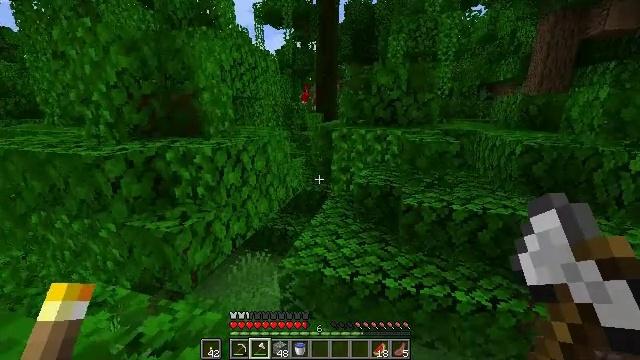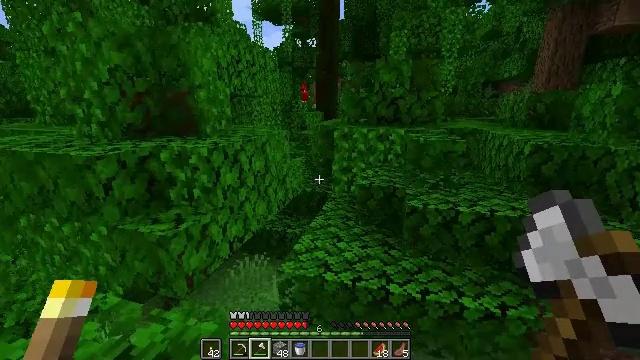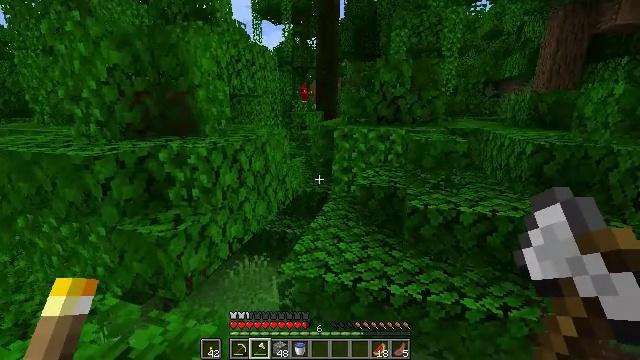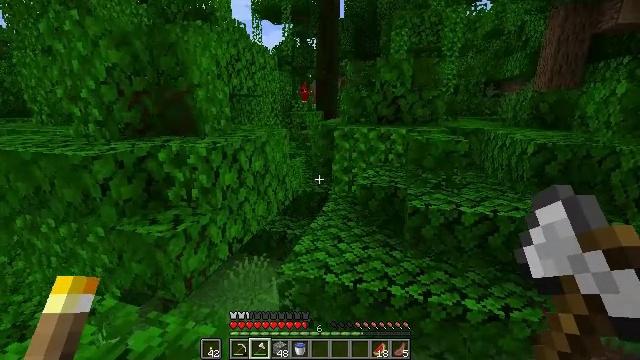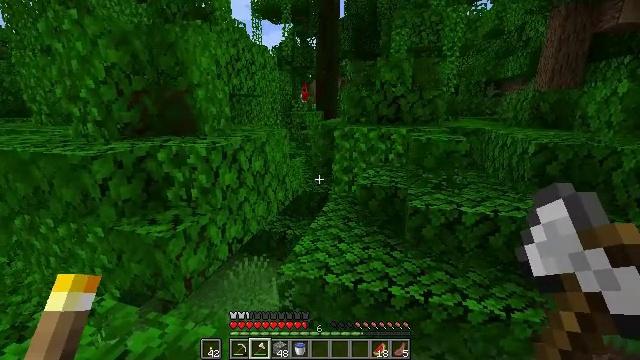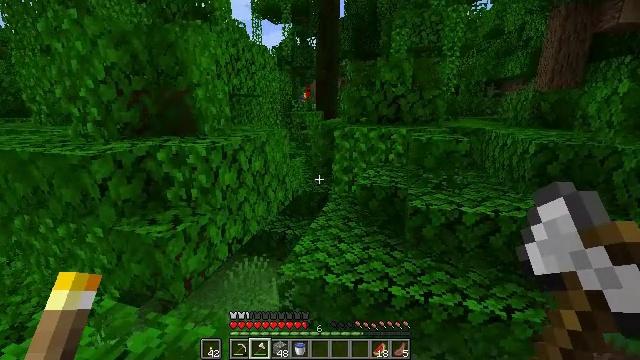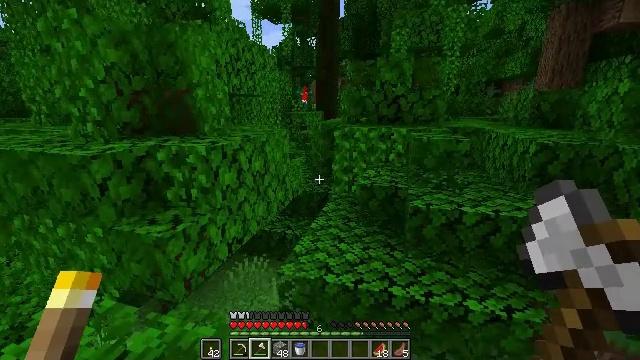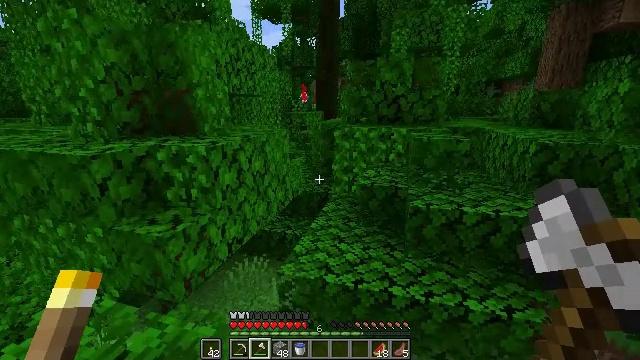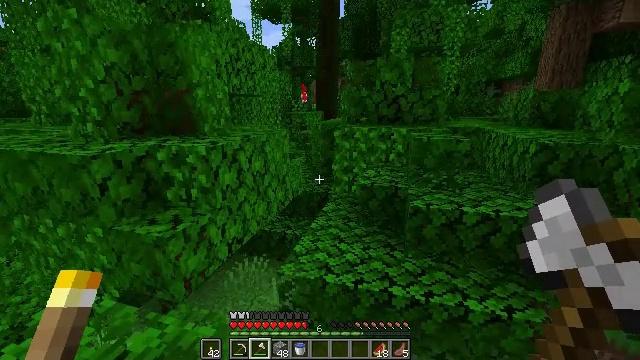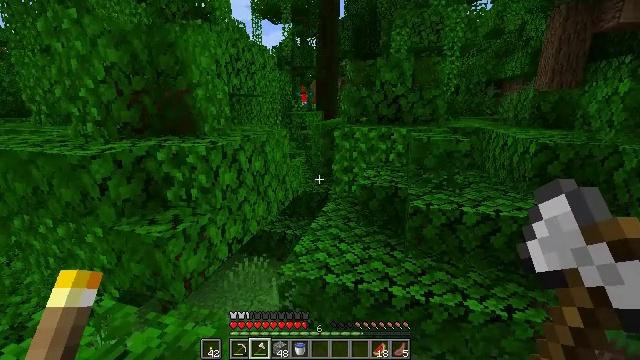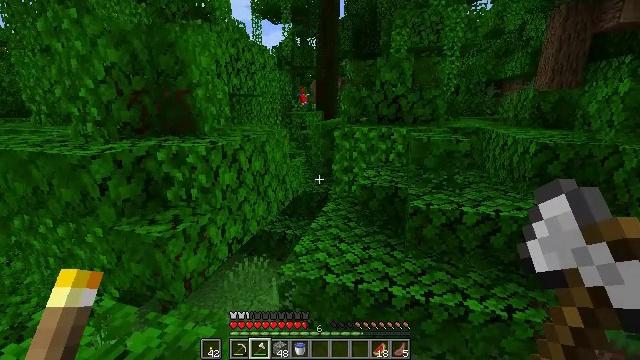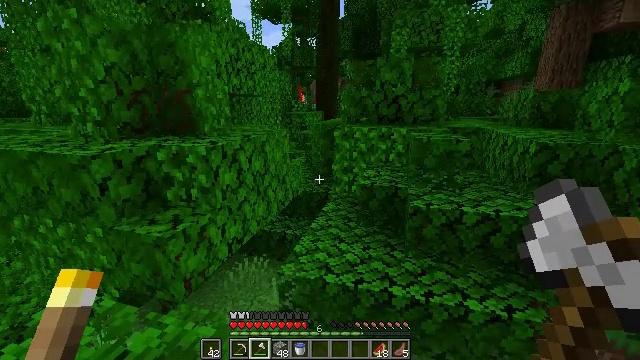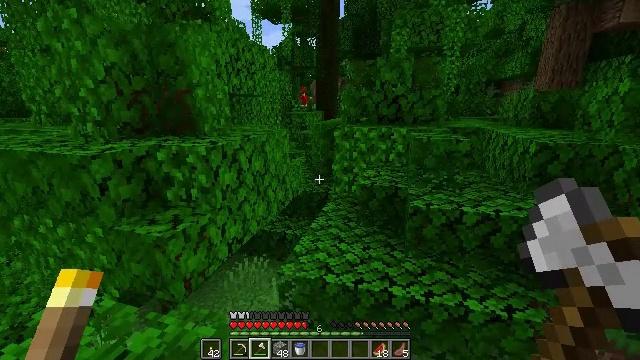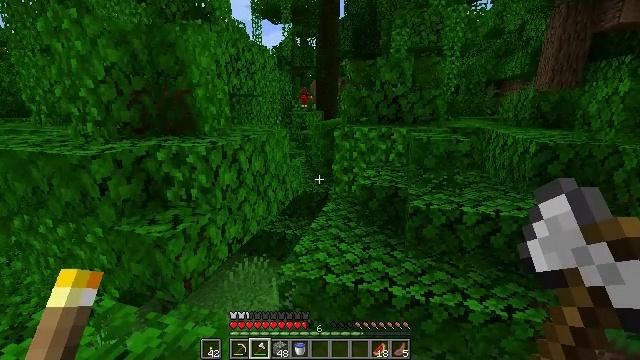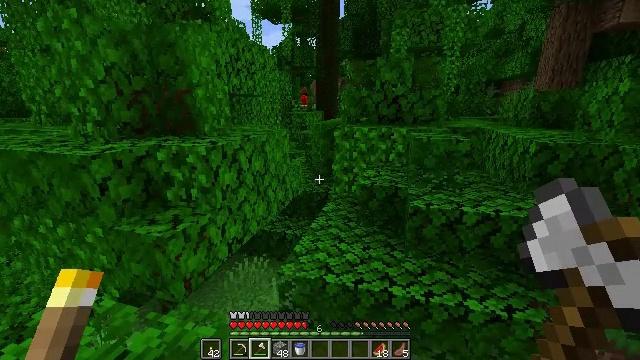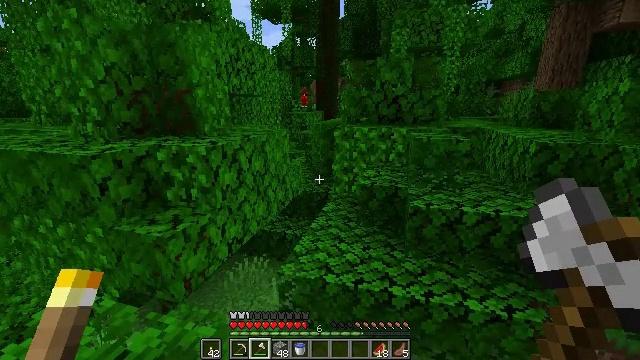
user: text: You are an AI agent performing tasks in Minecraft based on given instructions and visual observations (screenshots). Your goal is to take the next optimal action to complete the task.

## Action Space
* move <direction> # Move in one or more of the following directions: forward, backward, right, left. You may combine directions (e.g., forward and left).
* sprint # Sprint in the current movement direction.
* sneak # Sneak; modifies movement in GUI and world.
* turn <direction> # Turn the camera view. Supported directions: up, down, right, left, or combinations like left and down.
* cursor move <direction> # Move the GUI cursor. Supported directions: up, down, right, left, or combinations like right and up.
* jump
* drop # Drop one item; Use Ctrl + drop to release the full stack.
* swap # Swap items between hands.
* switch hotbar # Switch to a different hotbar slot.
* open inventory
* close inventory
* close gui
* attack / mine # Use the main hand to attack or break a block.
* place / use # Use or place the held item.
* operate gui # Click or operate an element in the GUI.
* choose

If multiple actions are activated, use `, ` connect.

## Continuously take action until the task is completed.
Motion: motion action
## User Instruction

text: Kill mobs.
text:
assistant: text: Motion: no_op
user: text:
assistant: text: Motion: no_op
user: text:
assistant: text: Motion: no_op
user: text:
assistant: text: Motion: no_op
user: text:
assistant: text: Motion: no_op
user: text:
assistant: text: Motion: no_op
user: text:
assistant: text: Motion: no_op
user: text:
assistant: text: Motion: no_op
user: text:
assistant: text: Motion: no_op
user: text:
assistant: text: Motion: no_op
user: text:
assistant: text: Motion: no_op
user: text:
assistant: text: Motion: no_op
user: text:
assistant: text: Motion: no_op
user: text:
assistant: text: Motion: no_op
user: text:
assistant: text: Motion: no_op
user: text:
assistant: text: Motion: no_op
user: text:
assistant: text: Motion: no_op
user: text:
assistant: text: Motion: move left, jump
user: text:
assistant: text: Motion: move left, jump
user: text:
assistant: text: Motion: move left, jump
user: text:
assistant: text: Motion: move left, jump
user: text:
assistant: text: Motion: move left
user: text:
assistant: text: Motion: move forward and move left
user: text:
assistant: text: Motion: move forward and move left
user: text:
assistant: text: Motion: no_op
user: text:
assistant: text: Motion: no_op
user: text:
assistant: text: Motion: no_op
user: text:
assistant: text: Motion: no_op
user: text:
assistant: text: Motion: no_op
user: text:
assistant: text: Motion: no_op